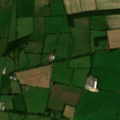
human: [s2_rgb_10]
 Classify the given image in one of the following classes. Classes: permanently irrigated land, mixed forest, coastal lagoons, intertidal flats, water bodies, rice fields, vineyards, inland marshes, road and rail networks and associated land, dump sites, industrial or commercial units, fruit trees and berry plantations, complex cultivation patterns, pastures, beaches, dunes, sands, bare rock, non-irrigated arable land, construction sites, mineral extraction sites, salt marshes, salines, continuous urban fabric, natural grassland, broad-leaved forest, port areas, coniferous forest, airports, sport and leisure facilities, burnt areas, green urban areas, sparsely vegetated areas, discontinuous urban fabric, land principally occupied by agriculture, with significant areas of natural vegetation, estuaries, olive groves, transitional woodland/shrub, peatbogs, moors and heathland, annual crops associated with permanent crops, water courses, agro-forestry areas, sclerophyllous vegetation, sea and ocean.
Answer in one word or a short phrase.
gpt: non-irrigated arable land, pastures